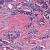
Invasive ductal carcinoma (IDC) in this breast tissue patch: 1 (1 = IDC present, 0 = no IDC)